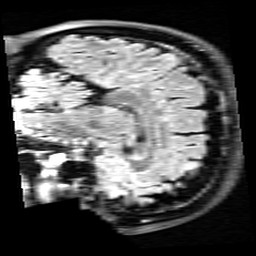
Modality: FLAIR
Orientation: sagittal
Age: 56
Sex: female
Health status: healthy
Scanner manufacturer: siemens
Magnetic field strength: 3 T
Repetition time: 9 s
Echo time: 0.088 s